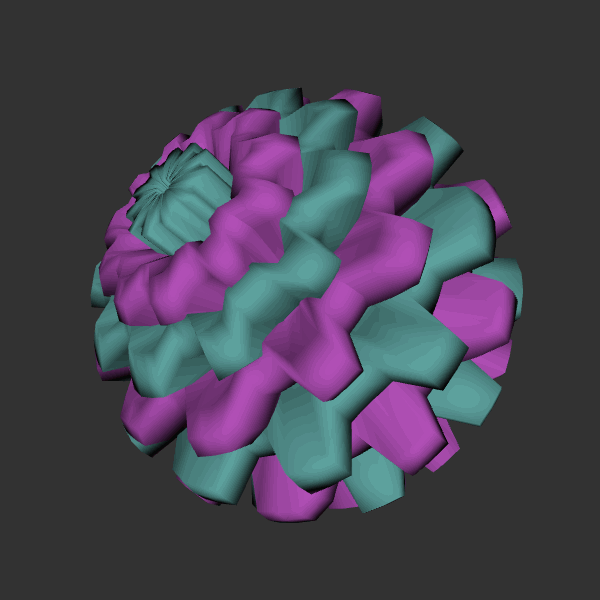
Background: dark